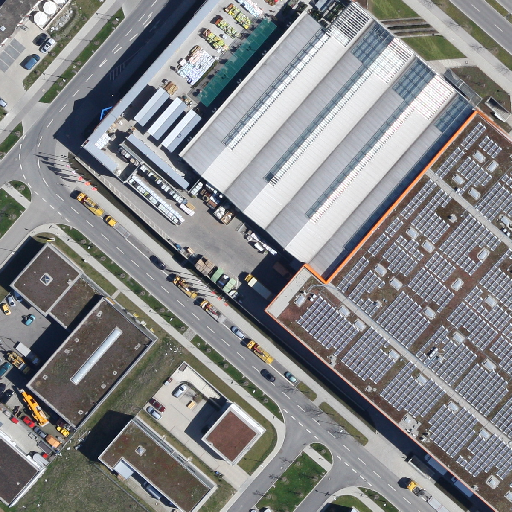
Referring expression: road